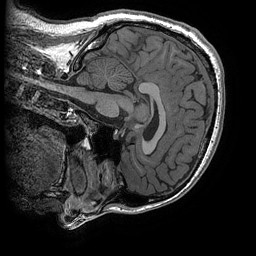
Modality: T1w
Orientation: sagittal
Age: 21
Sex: male
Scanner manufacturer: ge
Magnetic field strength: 3 T
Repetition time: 0.008184 s
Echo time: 0.003192 s